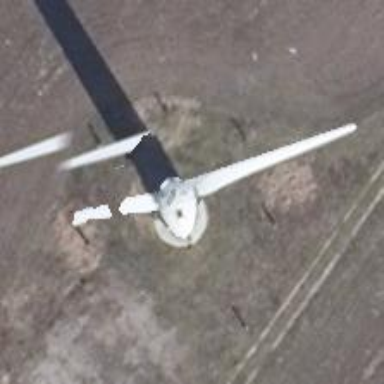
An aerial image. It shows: Wind generator using wind turbines of horizontal axis.